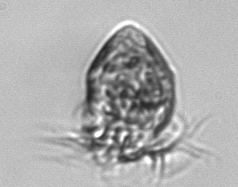
Label: Strombidium_morphotype1